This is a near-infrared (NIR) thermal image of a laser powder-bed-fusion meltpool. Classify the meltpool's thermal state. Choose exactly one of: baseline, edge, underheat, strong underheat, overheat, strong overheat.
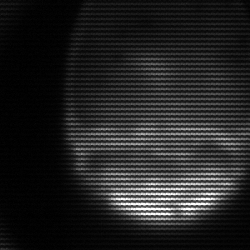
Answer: edge